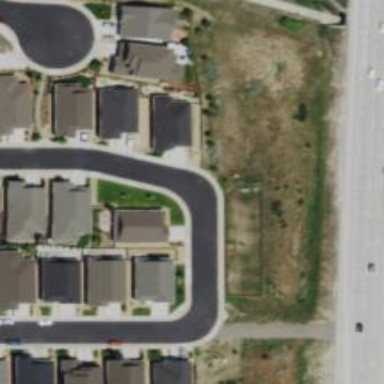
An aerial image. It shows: Driveway.